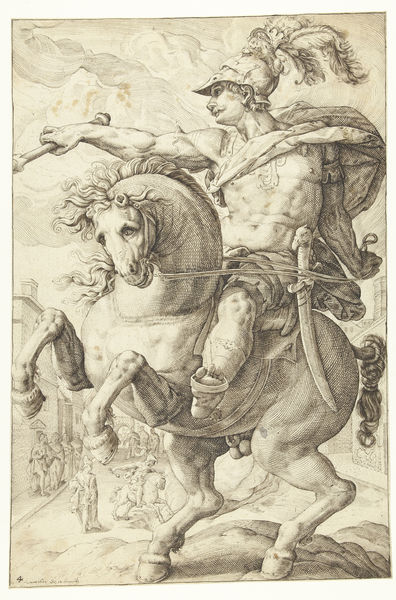
Titel: Marcus Curtius
Künstler: Lucas van Haelwech
Standort: Amsterdam
Institution: Rijksmuseum
Schlagwörter: feathers, people, soldier, sword, white, yellow, print, feather, cloud, man, roman, skin, sky, helmet, drawing, black and white, texture, etching, sketch, cape, renaissance, engraving, horse, beautiful, hooves, majestic, action, muscle, halter, mane, rider, baton, regal, stallion, warhorse